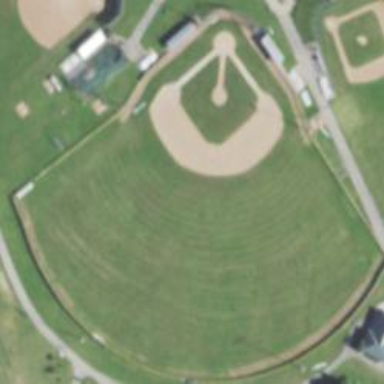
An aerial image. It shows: Baseball pitch for leisure and sports activities.